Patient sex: M
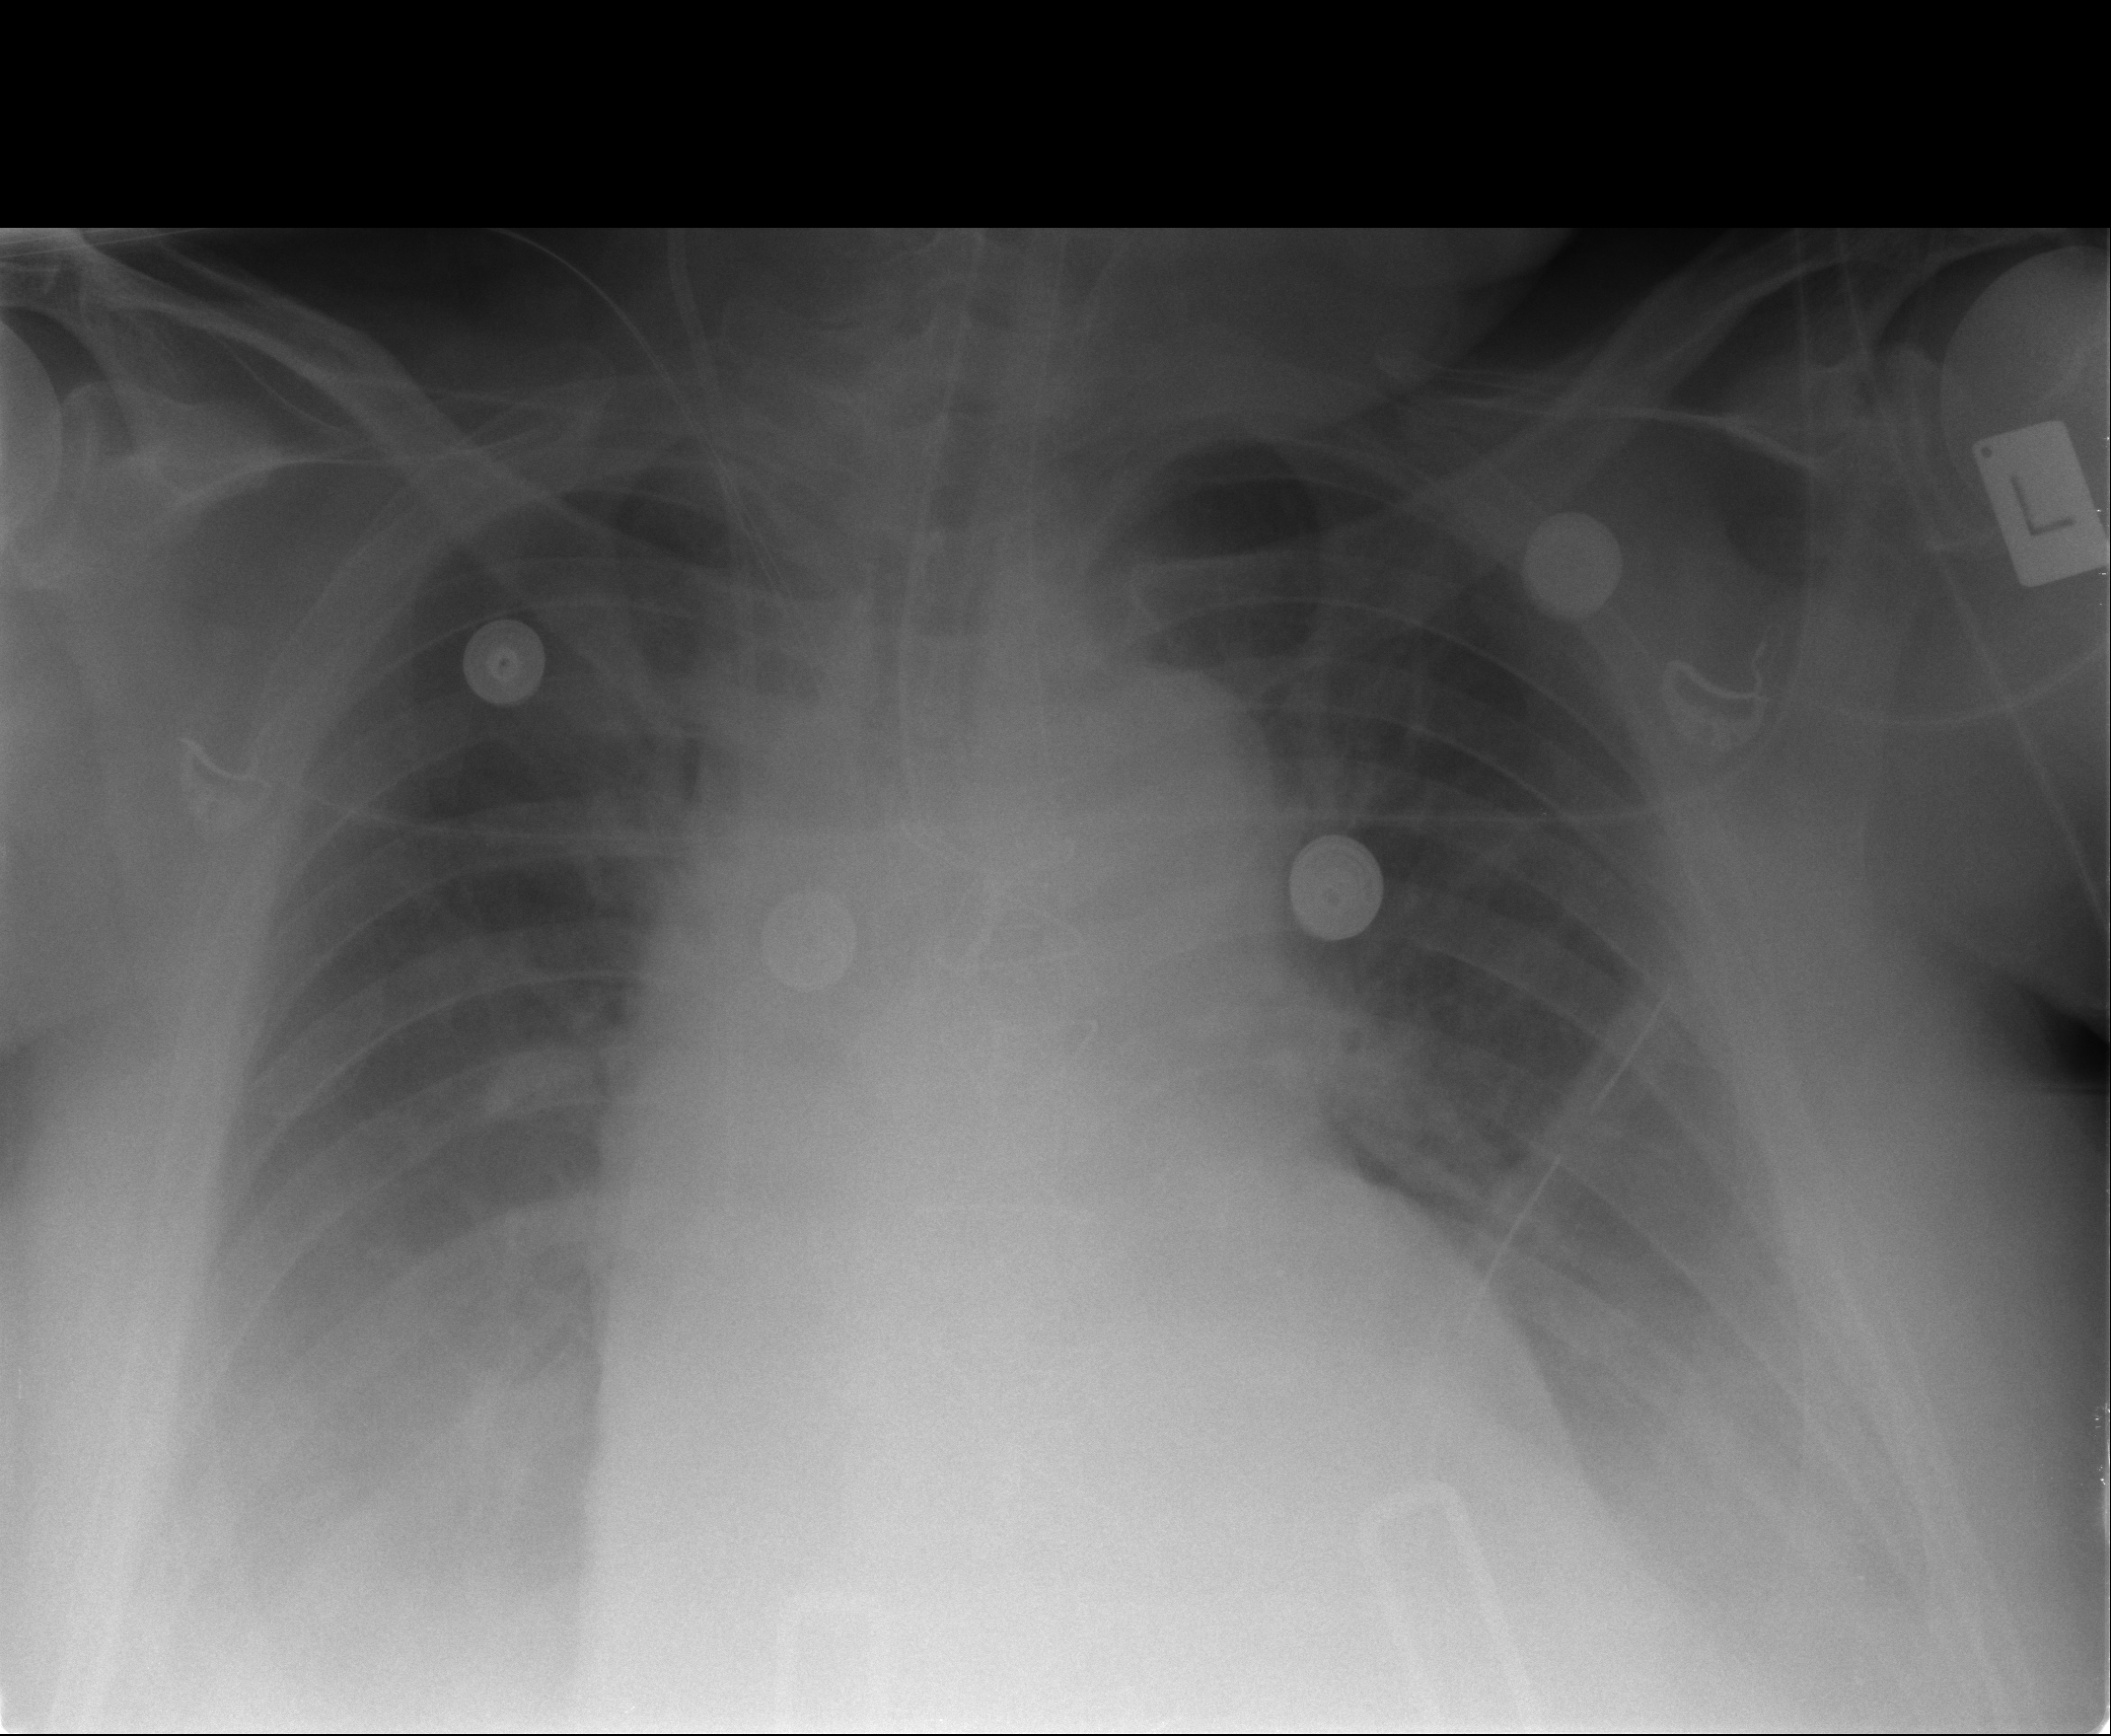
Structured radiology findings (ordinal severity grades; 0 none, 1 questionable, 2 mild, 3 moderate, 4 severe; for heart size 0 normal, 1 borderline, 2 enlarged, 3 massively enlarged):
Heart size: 2
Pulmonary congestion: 0
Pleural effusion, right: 2
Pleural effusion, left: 2
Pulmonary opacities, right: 0
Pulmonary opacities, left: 0
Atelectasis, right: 0
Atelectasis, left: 2